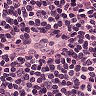
Metastatic tissue present: no